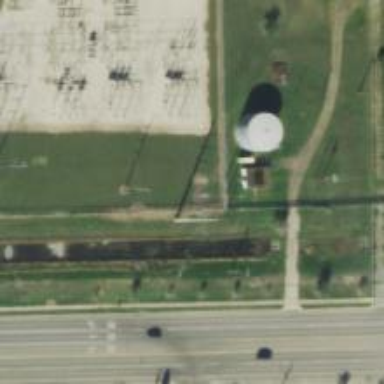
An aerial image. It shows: Power tower.